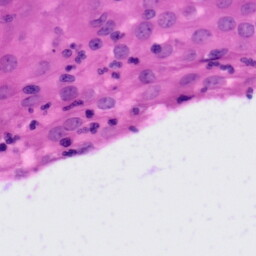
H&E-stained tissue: Tonsil